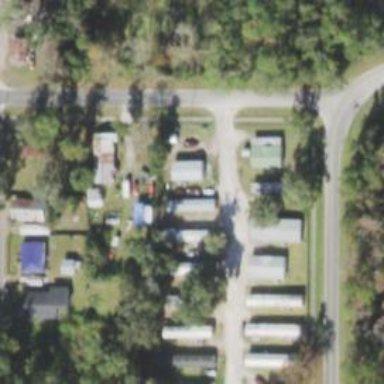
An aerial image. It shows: Residential area known as trailer park.